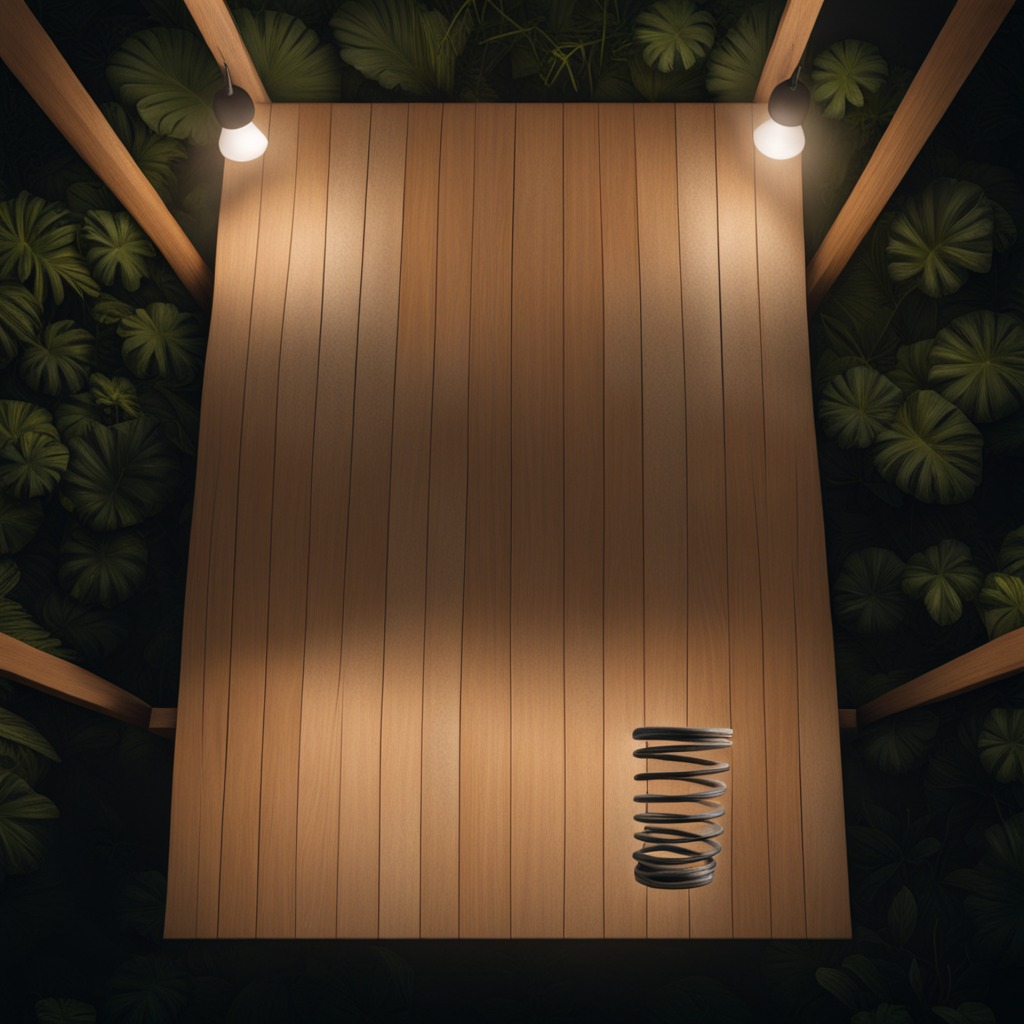
A coiled metal spring is lying on the wooden table.